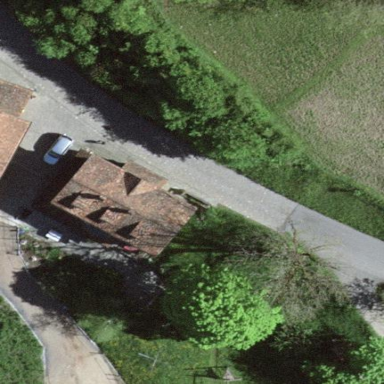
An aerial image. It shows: Farm building.